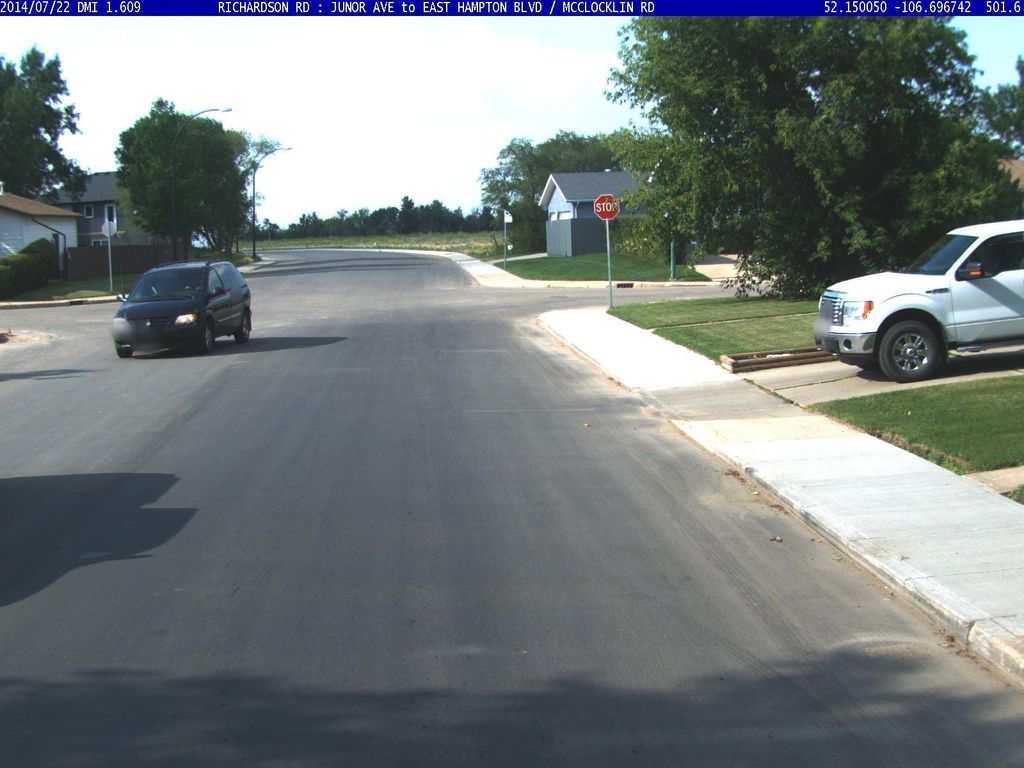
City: saskatoon